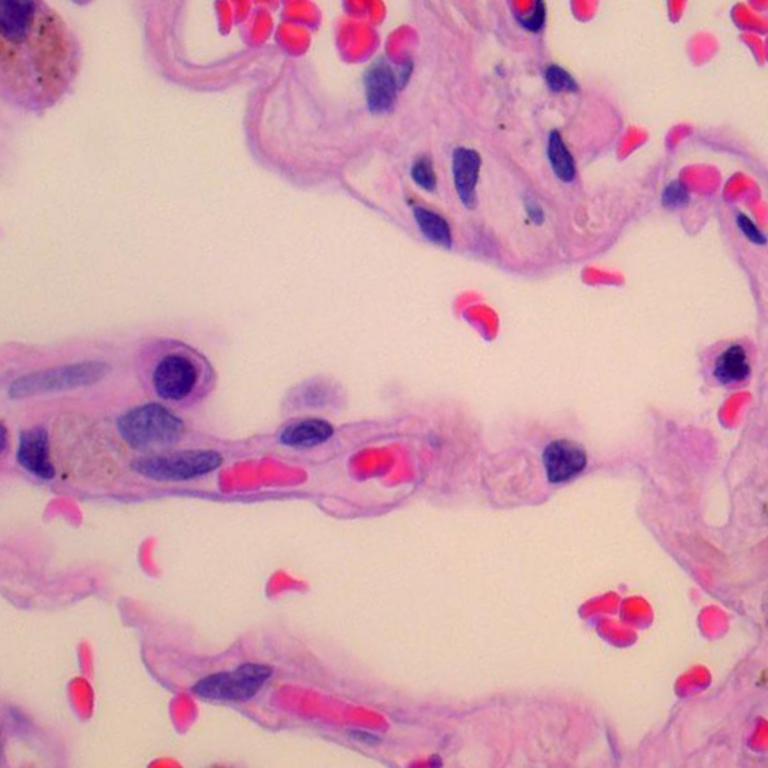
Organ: lung
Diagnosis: benign